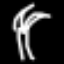
Label: palm tree